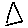
Label: triangle